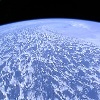
Label: cloud